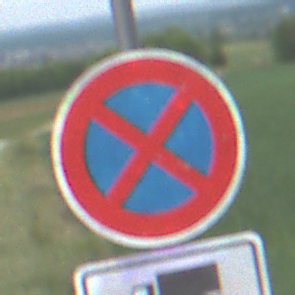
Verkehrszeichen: AbsolutesHalteverbot
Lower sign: SonstigeOderMehrspurigeFahrzeuge3
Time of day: Midday
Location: Outdoor (RoadRail)
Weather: PartlyCloudy
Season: NotSpecified
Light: Natural